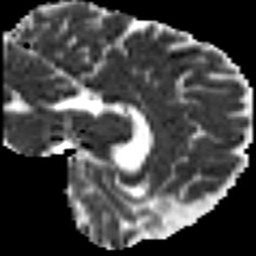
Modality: MD
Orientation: sagittal
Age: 39
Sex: male
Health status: healthy
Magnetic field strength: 3 T
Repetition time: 8.4 s
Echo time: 0.0926 s